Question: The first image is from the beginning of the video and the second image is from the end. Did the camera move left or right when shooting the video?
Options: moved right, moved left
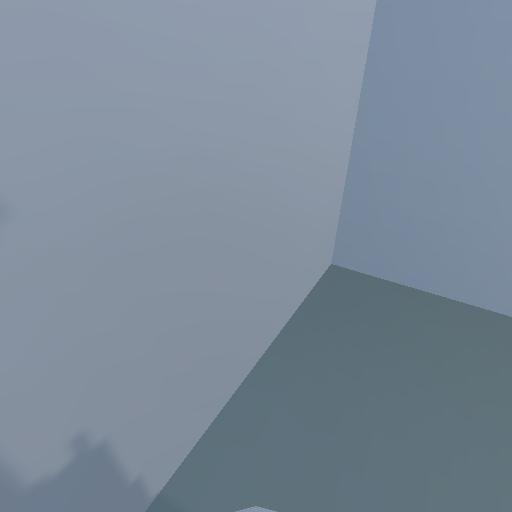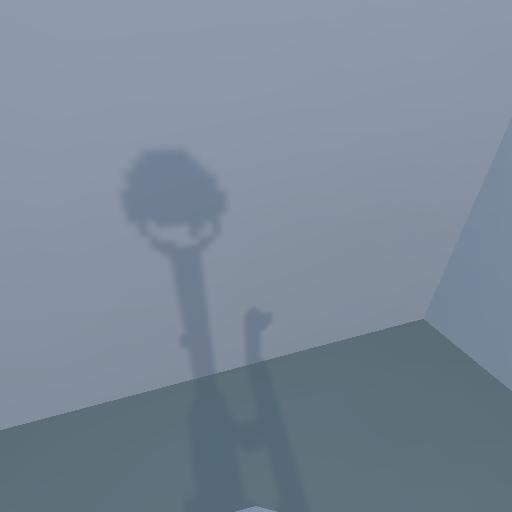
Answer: moved right